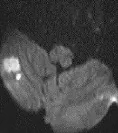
Chest X-ray, AP reveals poorly defined infiltrates in the right upper zones suggestive of pneumonic changes.
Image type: radiology (x_ray)